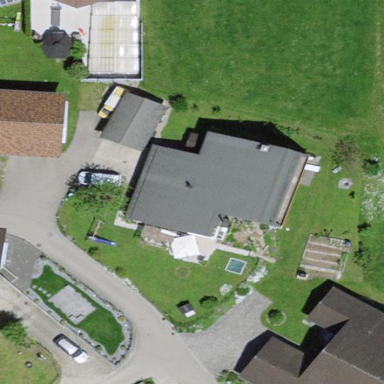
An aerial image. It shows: Detached building.